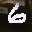
Label: 6